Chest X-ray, PA view. Patient: 58 years old, sex M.
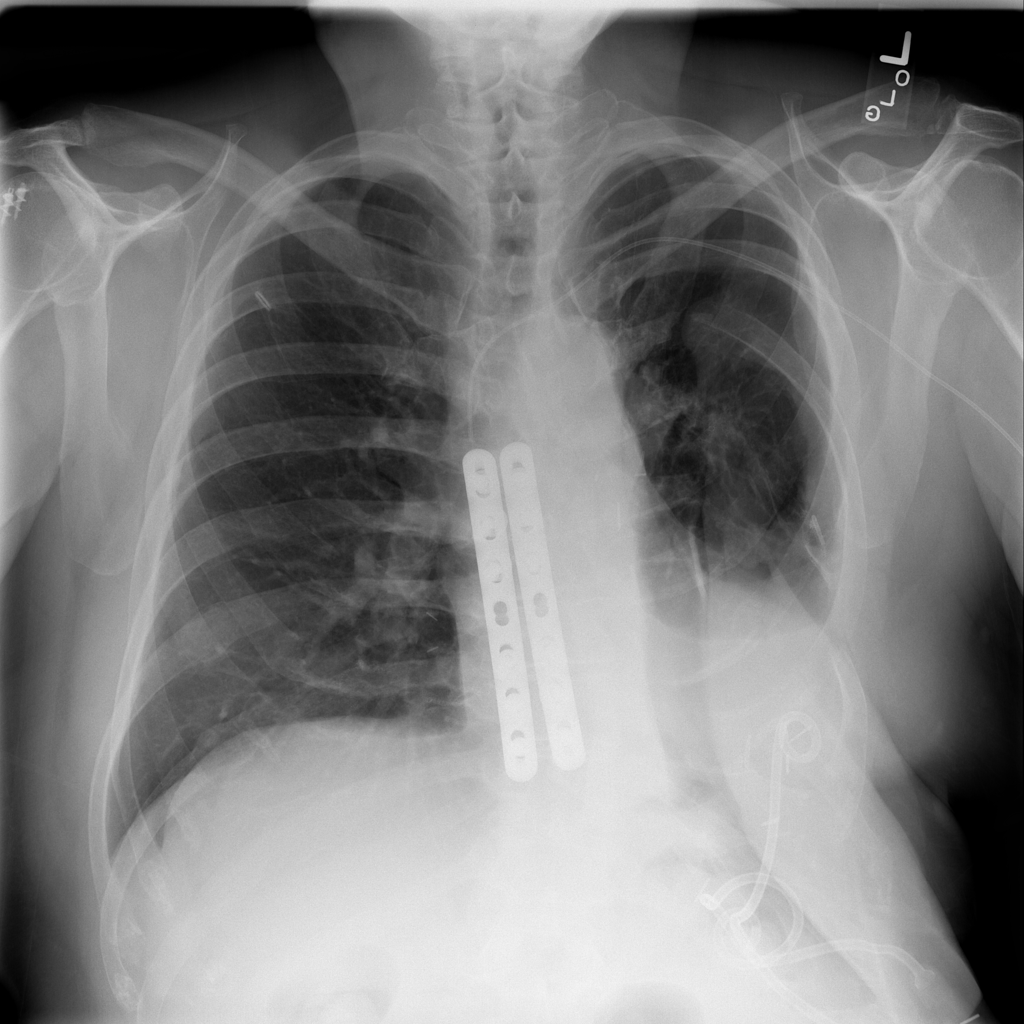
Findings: No Finding